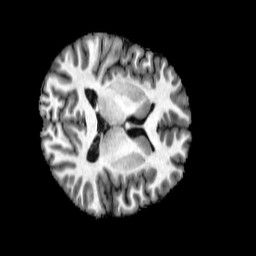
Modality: T1w
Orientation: axial
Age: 35
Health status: healthy
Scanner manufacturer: philips
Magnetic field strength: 3 T
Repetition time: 0.00781 s
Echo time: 0.003591 s